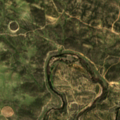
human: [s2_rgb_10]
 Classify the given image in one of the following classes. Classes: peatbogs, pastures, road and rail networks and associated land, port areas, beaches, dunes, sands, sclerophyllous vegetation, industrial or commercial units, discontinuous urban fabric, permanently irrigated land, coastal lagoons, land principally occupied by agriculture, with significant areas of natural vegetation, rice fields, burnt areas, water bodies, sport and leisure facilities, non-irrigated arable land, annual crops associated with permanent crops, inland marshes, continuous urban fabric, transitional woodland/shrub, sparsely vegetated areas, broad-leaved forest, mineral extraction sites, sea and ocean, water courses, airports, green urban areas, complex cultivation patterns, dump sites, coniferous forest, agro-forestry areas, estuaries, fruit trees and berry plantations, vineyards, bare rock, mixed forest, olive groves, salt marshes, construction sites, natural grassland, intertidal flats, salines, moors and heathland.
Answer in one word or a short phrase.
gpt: non-irrigated arable land, land principally occupied by agriculture, with significant areas of natural vegetation, sclerophyllous vegetation, transitional woodland/shrub